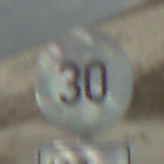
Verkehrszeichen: Geschwindigkeit30
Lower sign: Entfernungsangaben1
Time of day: MorningAfternoon
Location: Outdoor (Beach)
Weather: PartlyCloudy
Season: NotSpecified
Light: Natural